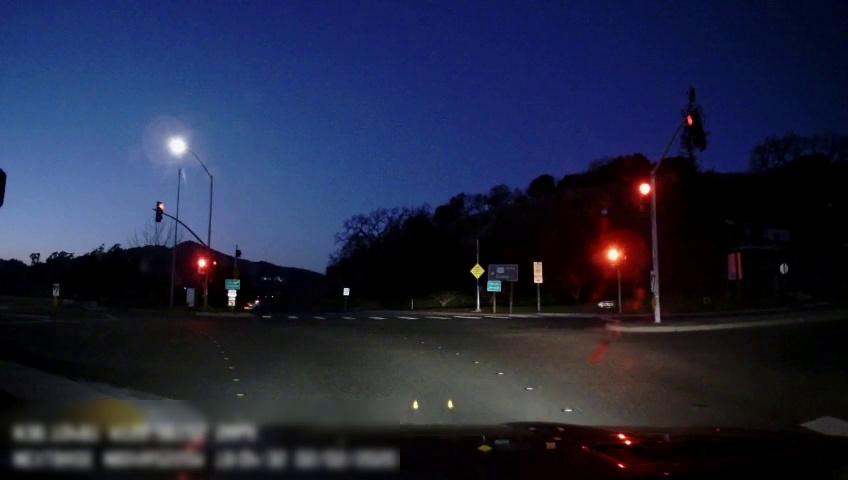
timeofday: Dusk/Dawn/Twilight
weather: Other
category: Drivable Space
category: Lanes | Alternate Lane
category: Lanes | Alternate Lane
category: Lanes | Alternate Lane
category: Lanes | Opposite Lane
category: Traffic | Lights
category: Traffic | Lights
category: Traffic | Signs
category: Traffic | Lights
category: Traffic | Lights
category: Traffic | Signs
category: Traffic | Signs
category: Traffic | Signs
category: Traffic | Signs
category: Traffic | Signs
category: Traffic | Signs
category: Traffic | Signs
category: Traffic | Lights
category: Traffic | Signs
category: Traffic | Signs
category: Traffic | Signs
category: Traffic | Signs